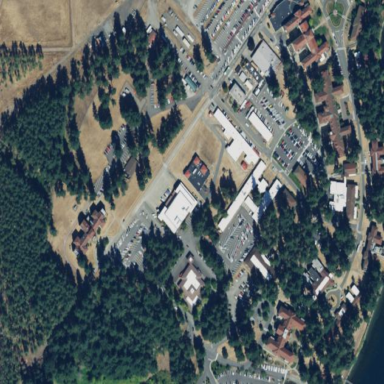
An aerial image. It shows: Hospital providing healthcare services.